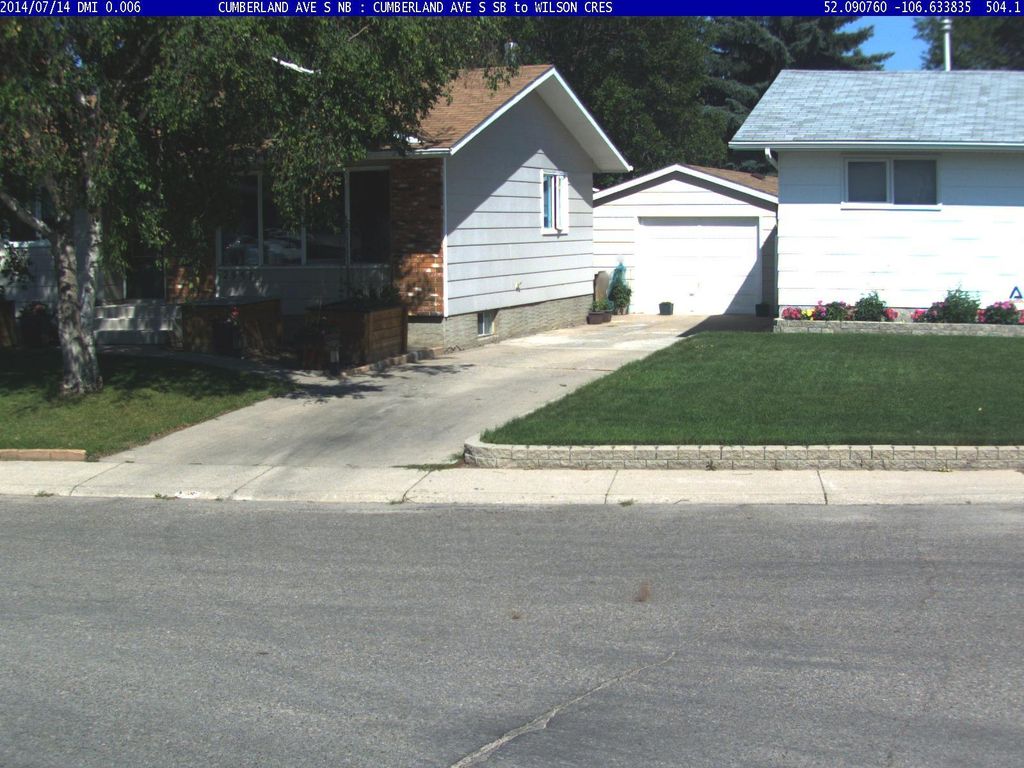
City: saskatoon